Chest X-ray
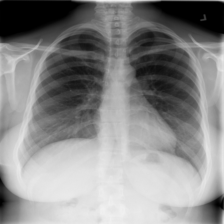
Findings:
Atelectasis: negative
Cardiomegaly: negative
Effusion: negative
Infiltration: positive
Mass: negative
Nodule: negative
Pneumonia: negative
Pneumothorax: negative
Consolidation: negative
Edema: negative
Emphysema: negative
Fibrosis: negative
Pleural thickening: negative
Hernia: negative